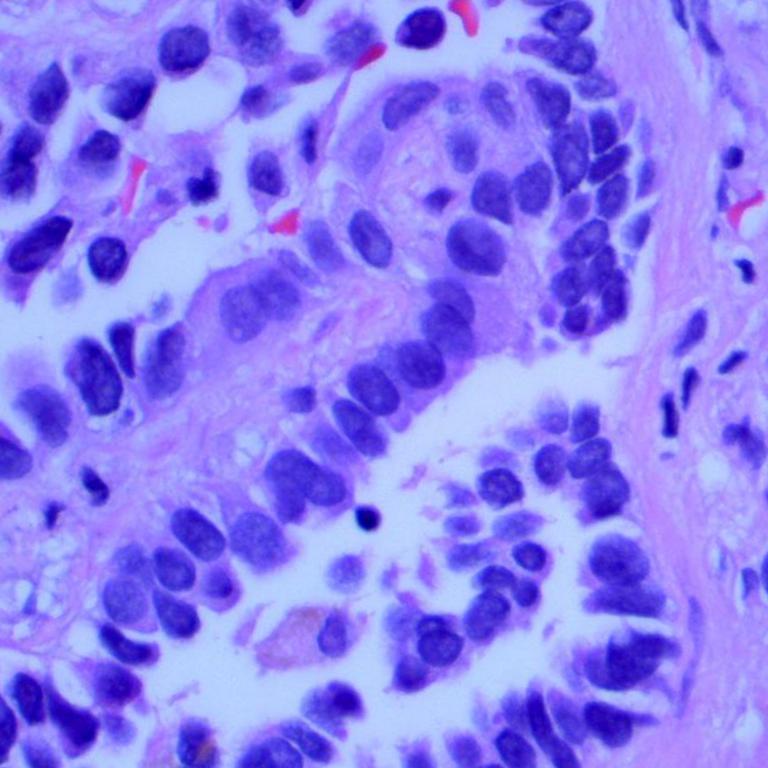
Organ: lung
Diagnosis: adenocarcinomas